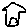
Label: house